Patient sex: M
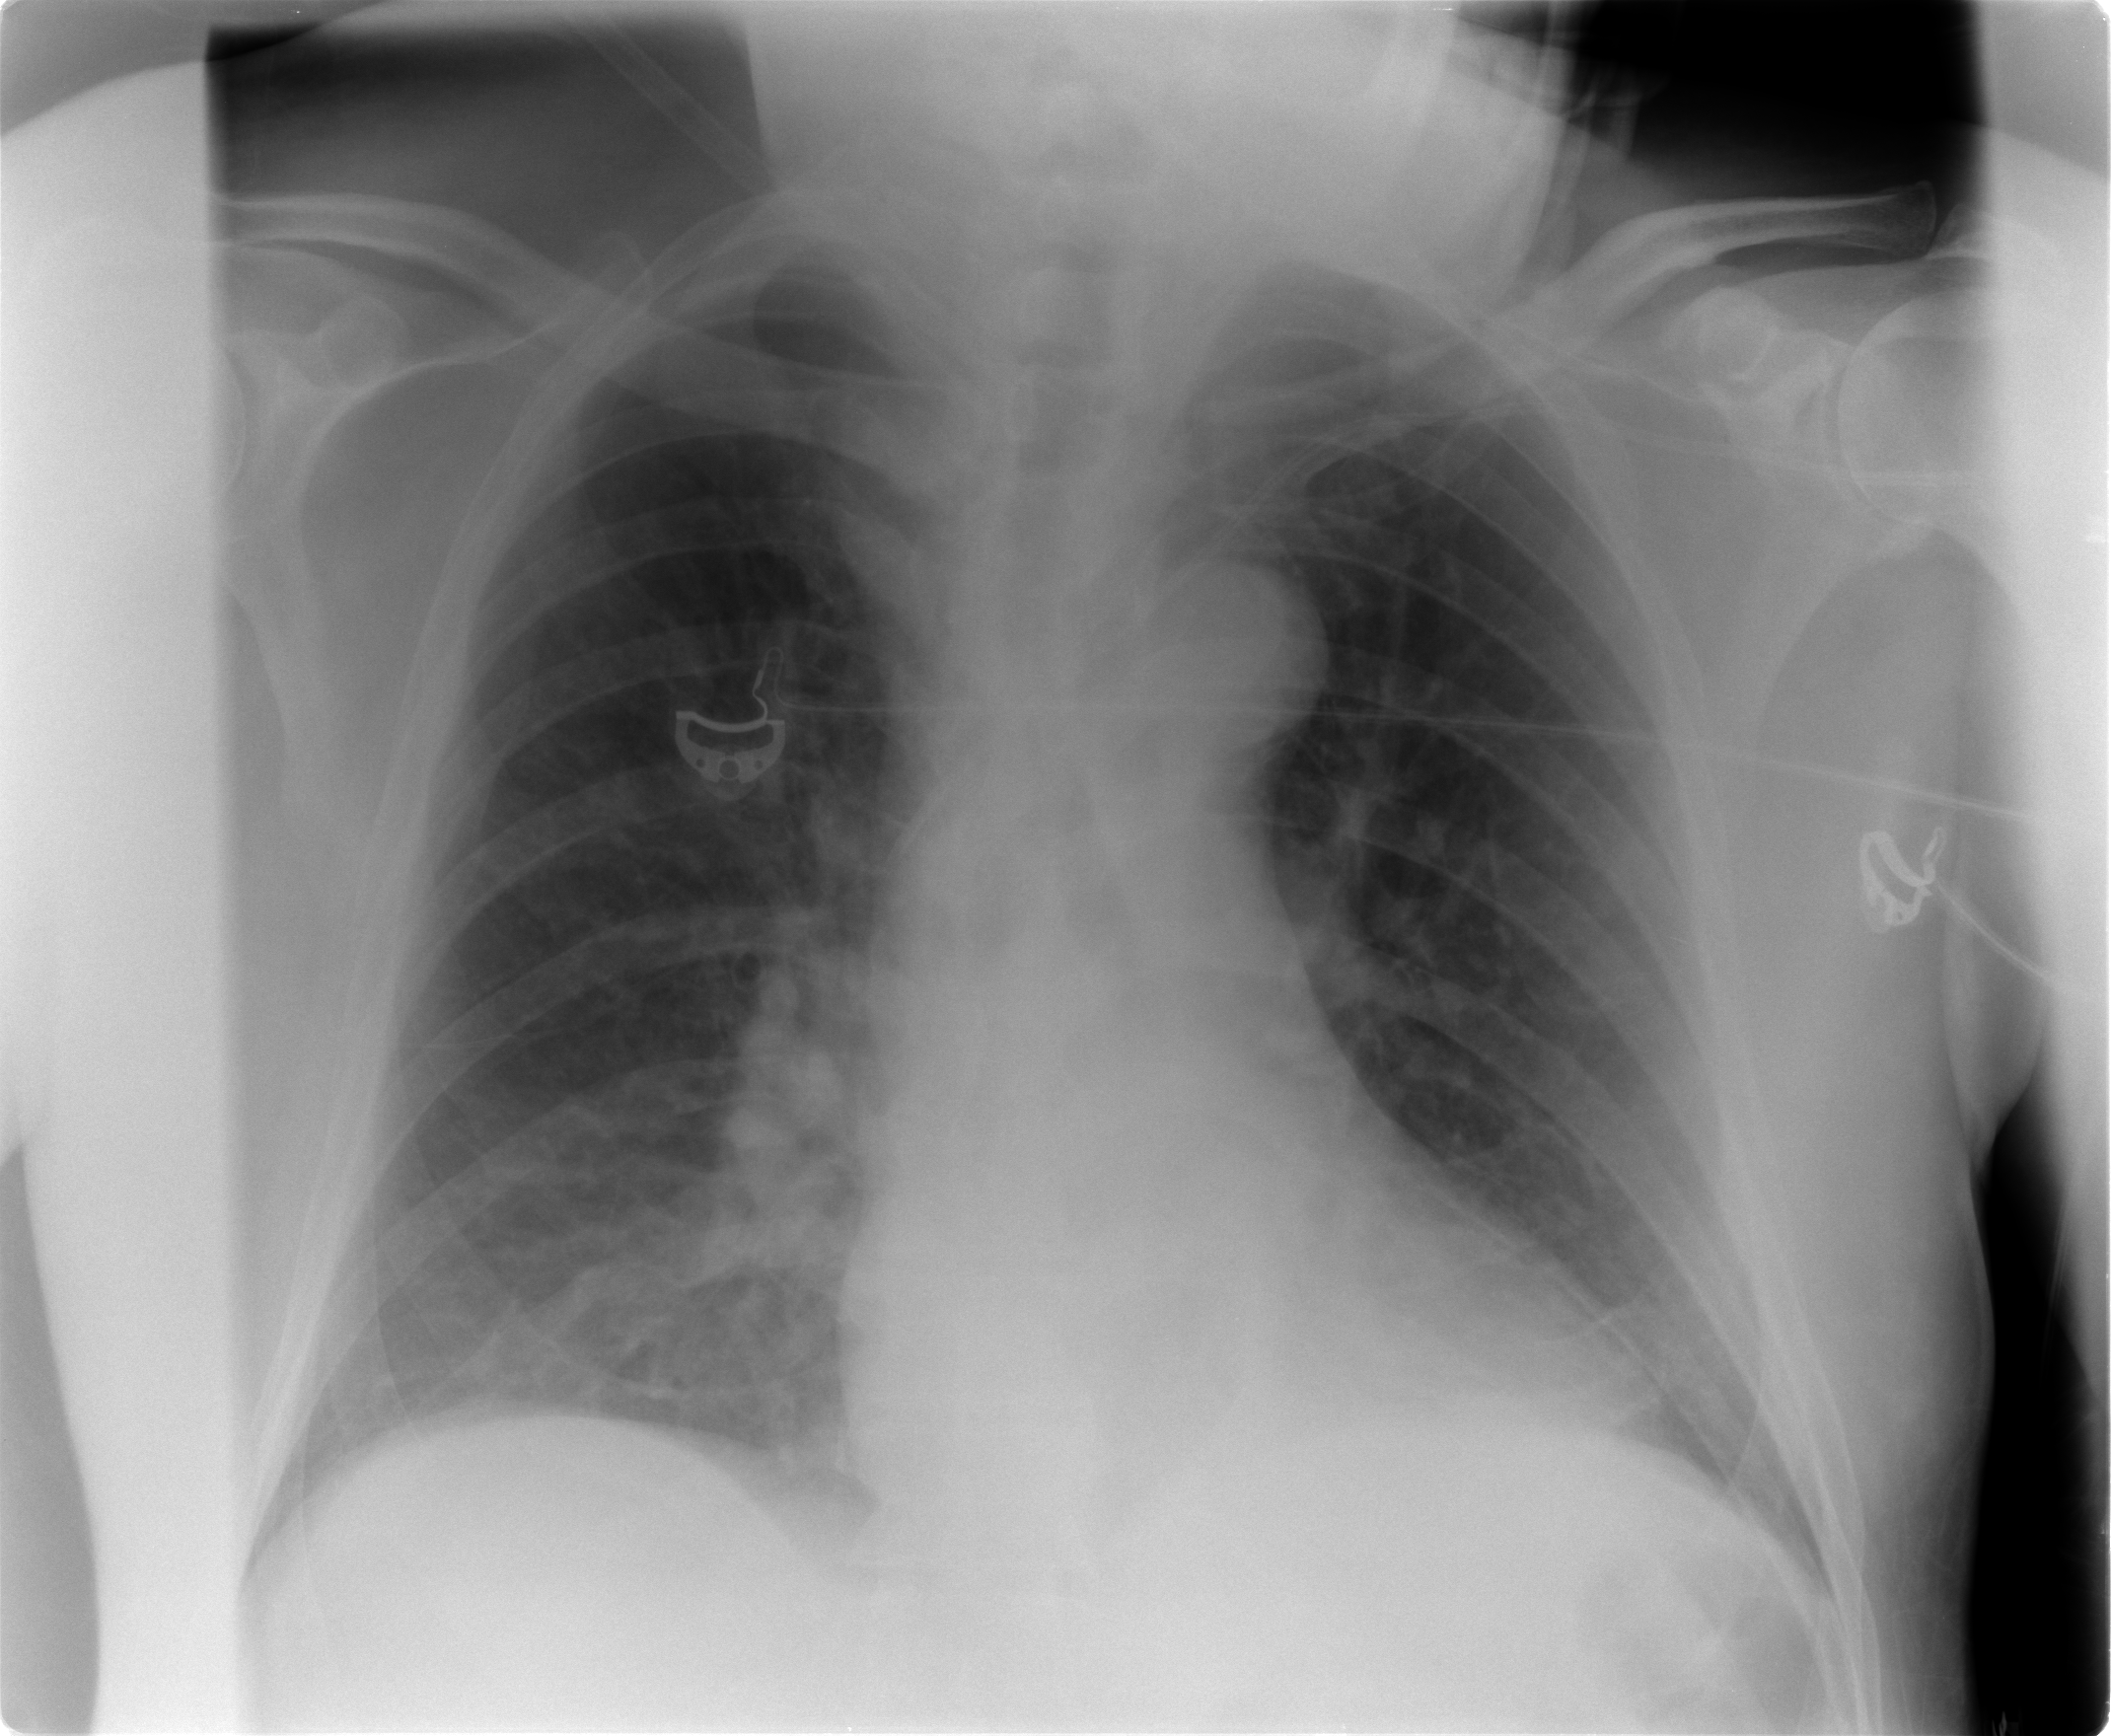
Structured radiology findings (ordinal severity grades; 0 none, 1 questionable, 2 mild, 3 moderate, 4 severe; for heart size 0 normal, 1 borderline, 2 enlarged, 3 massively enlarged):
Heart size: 0
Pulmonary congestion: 1
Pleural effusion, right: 0
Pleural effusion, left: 0
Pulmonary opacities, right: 0
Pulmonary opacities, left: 0
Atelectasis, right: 0
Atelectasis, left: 0